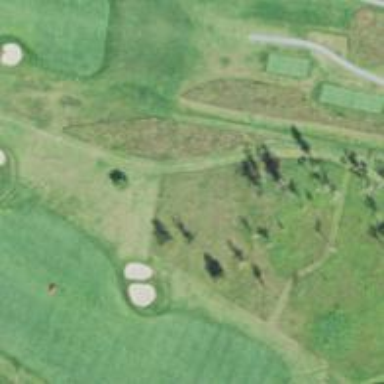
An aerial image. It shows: Service road used as golf cart path.